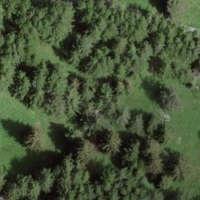
EUNIS habitat code: 41
Species observed at this site:
Periparus ater